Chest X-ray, AP view. Patient: 56 years old, sex M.
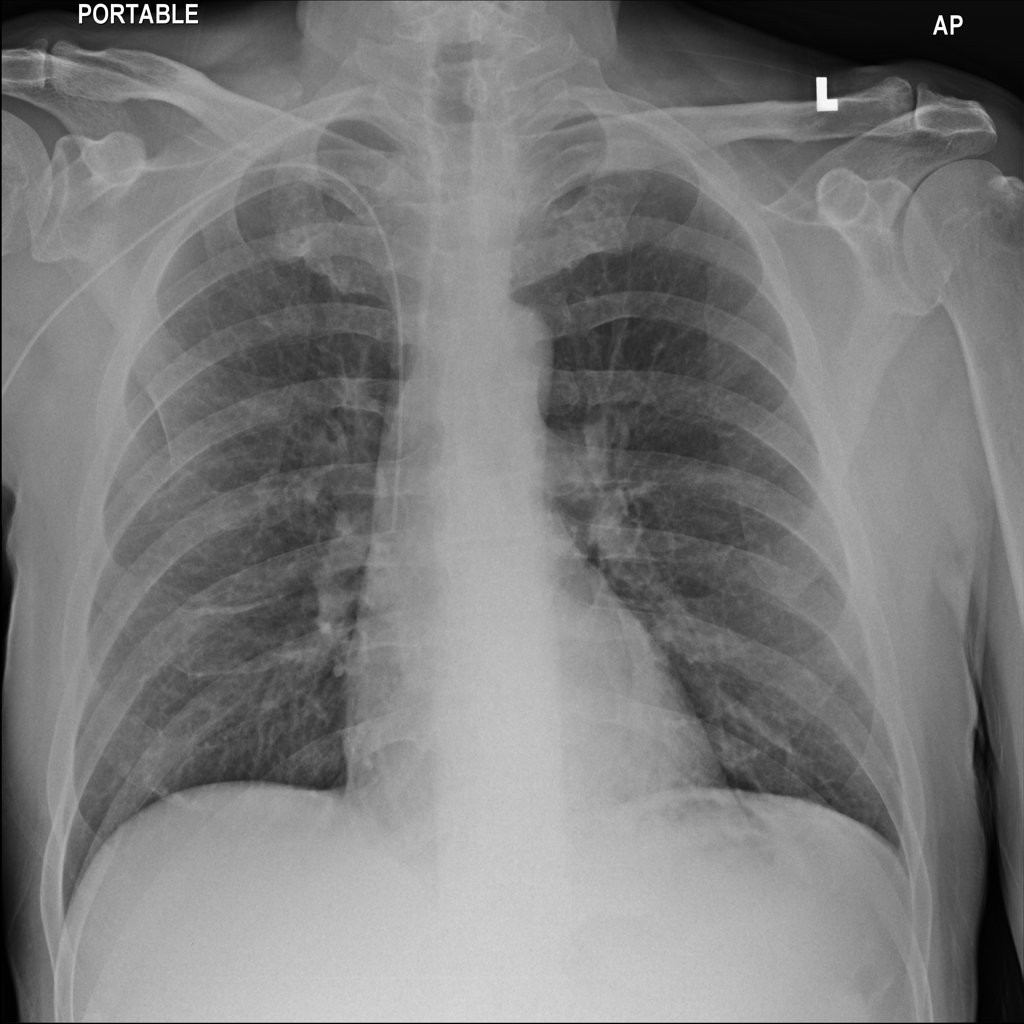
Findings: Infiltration